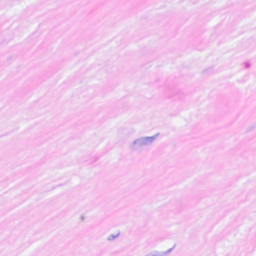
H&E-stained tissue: Breast